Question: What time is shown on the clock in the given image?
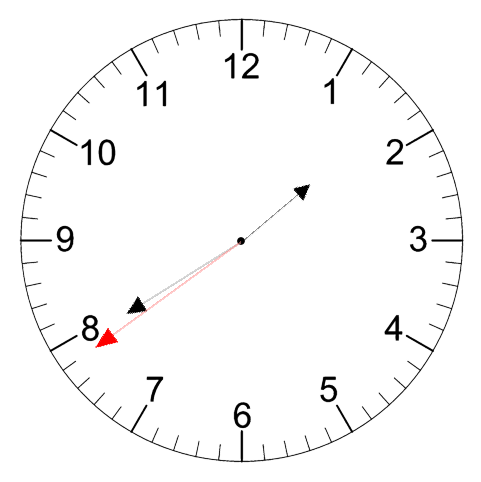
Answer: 01:39:39